Question: I know this might seem a bit odd, but i have this requirement and I want to know if this is possible.
I have a java swing application that I select a file (program) and this program is added to a list. When the list is completed, i execute the list of programs (this is like a start-up manager).
What I want to do is somehow, grab the file that I select and display it as image to my UI. For common files like pdf, doc, txt this is easy, I just have a generic image for each type. But lets say I want to execute regedit.exe or msconfig.exe, I want to be able to grab its icon (picture below) .

Does anyone know how this can be done?
Thanks
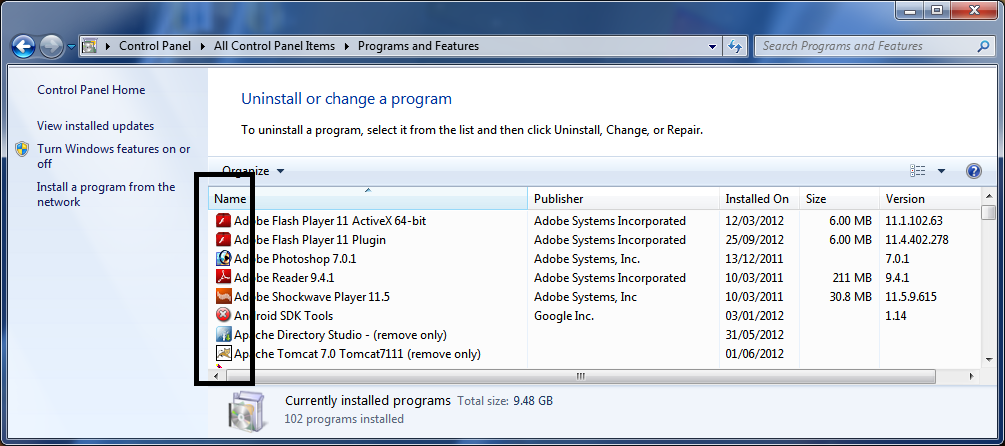
Answer: Take a look at <URL>.
It's a little limited (in that you will only get one size), but it's build in and doesn't require any additional libraries or JNA or JNI even...
'''
File f = new File(...);
Icon icon = FileSystemView.getFileSystemView().getSystemIcon(f);
'''